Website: macys
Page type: customer-info-address
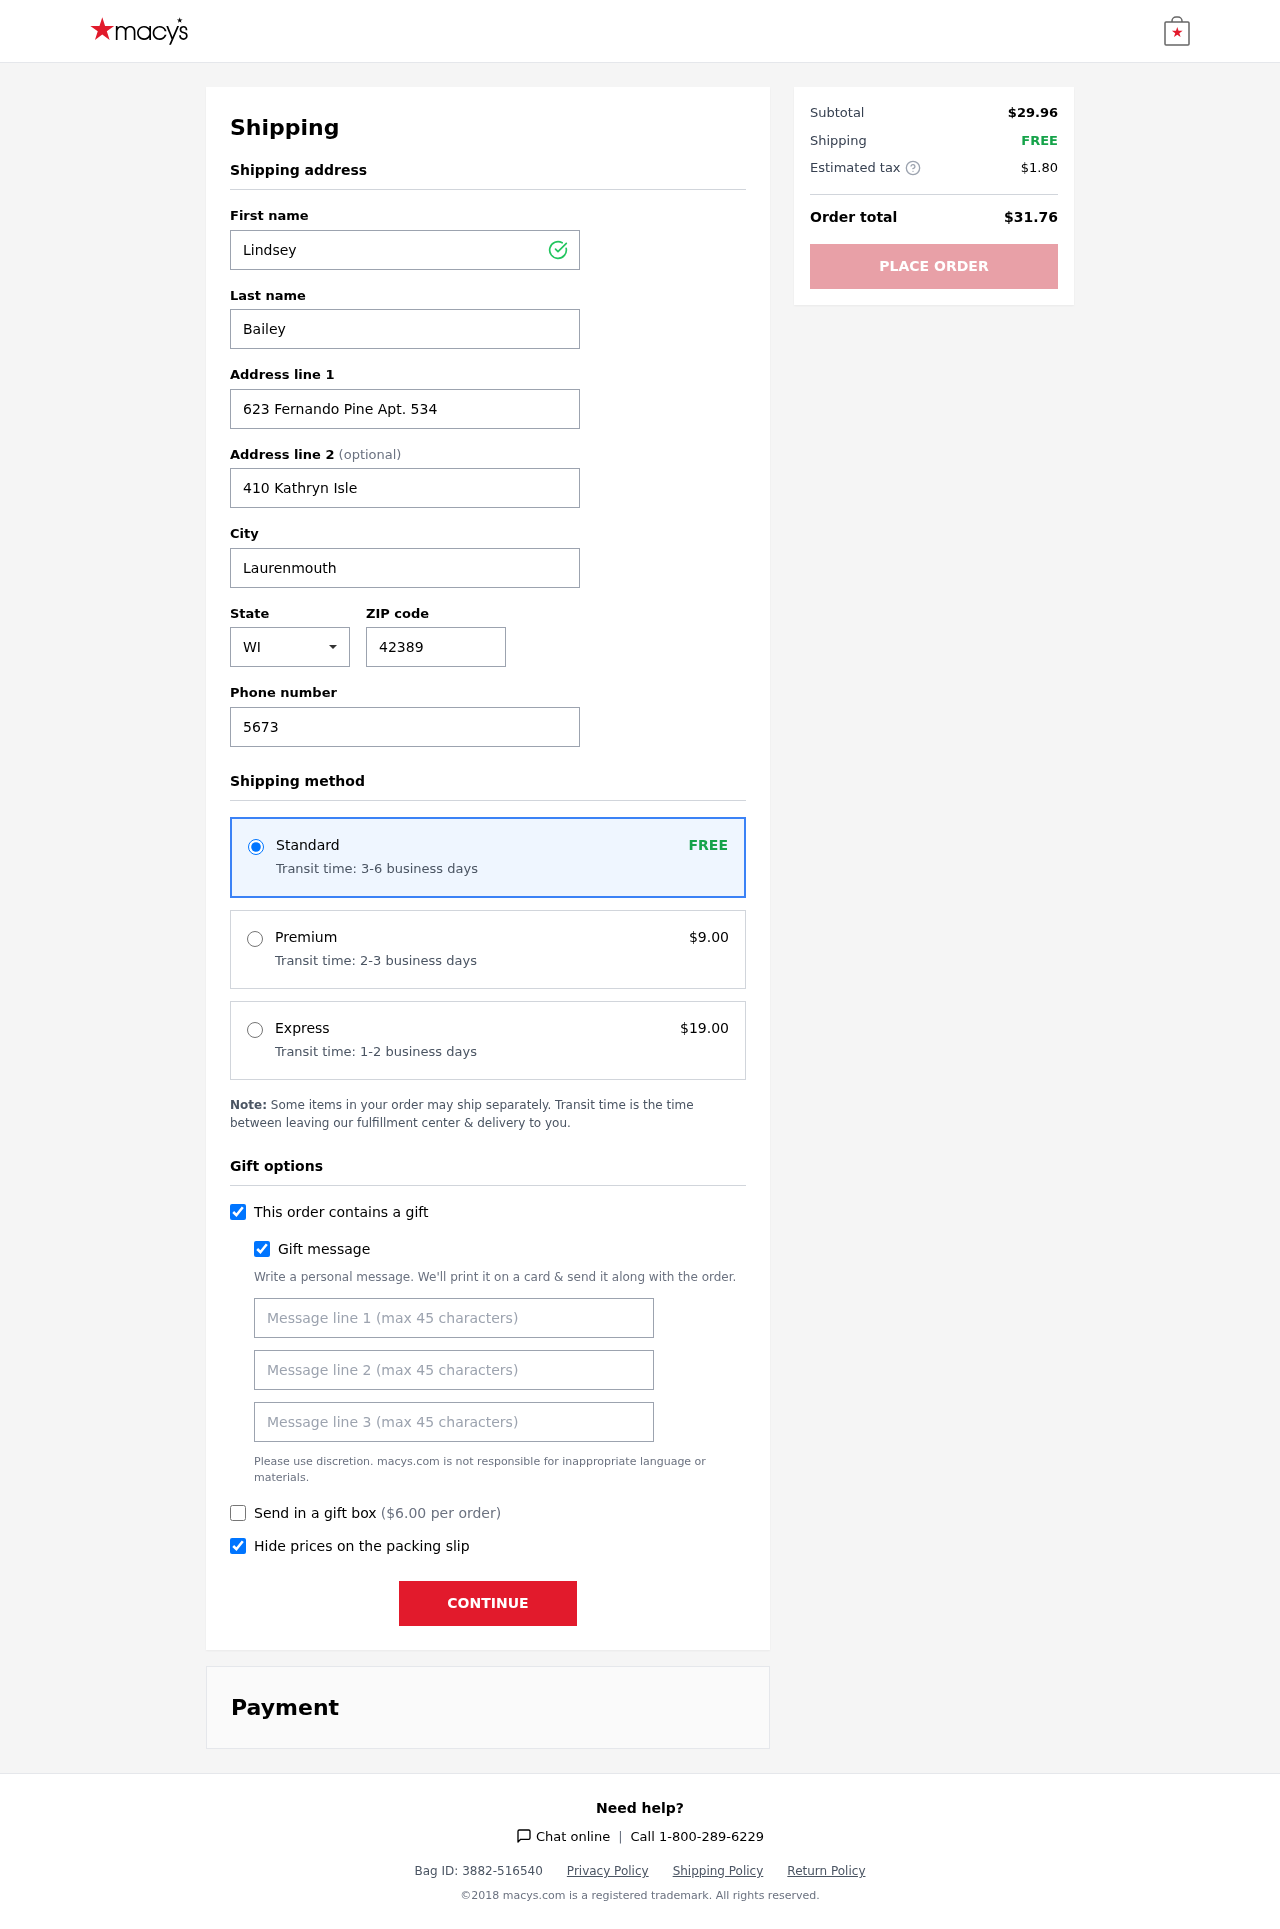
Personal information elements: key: PII_CITY
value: Laurenmouth
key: PII_FIRSTNAME
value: Lindsey
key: PII_GIFT_MESSAGE
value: Hey Ronald! I thought you could use a little extra relaxation this season, so I picked up something special to help you unwind. Can't wait to hear how you enjoy it! Lindsey
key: PII_LASTNAME
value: Bailey
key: PII_PHONE
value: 5673578630
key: PII_POSTCODE
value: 42389
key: PII_STATE_ABBR
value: WI
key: PII_STREET
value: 623 Fernando Pine Apt. 534
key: PII_STREET2
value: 410 Kathryn Isle
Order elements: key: ORDER_SHIPPING_STANDARD
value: FREE
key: ORDER_SHIPPING_STANDARD_TIME
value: Transit time: 3-6 business days
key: ORDER_SHIPPING_PREMIUM
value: $9.00
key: ORDER_SHIPPING_PREMIUM_TIME
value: Transit time: 2-3 business days
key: ORDER_SHIPPING_EXPRESS
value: $19.00
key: ORDER_SHIPPING_EXPRESS_TIME
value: Transit time: 1-2 business days
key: ORDER_GIFT_BOX_FEE
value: $6.00
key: ORDER_SUBTOTAL
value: $29.96
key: ORDER_SHIPPING_COST
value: FREE
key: ORDER_TAX
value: $1.80
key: ORDER_TOTAL
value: $31.76